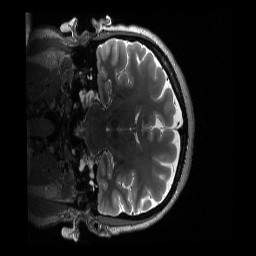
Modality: T2w
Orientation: coronal
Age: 38
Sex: female
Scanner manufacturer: siemens
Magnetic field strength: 3 T
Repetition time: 3.2 s
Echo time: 0.563 s